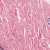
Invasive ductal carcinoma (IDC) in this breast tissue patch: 0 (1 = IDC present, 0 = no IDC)